Question: Due to the url length for js resources on my local dev site, it's really annoying to try to find the script I'm looking for.

I'm using combres 2.2.2.4. Here's my relevant combres.xml section:
'''
<jsMinifiers>
<minifier name="msajax" type="Combres.Minifiers.MSAjaxJSMinifier, Combres"
binderType="Combres.Binders.SimpleObjectBinder, Combres">
<param name="CollapseToLiteral" type="bool" value="true" />
<param name="EvalsAreSafe" type="bool" value="true" />
<param name="MacSafariQuirks" type="bool" value="true" />
<param name="CatchAsLocal" type="bool" value="true" />
<param name="LocalRenaming" type="string" value="KeepAll" />
<param name="OutputMode" type="string" value="SingleLine" />
<param name="RemoveUnneededCode" type="bool" value="true" />
<param name="StripDebugStatements" type="bool" value="true" />
</minifier>
<minifier name="yui" type="Combres.Minifiers.YuiJSMinifier, Combres">
<param name="IsVerboseLogging" type="bool" value="false" />
<param name="IsObfuscateJavascript" type="bool" value="true" />
<param name="PreserveAllSemicolons" type="bool" value="false" />
<param name="DisableOptimizations" type="bool" value="false" />
<param name="LineBreakPosition" type="int" value="80" />
</minifier>
</jsMinifiers>
<resourceSets url="~/combres.axd" defaultDuration="30"
defaultVersion="auto"
defaultIgnorePipelineWhenDebug="true"
defaultDebugEnabled="true"
defaultJSMinifierRef="msajax"
defaultCssMinifierRef="yui"
defaultCompressionEnabled="true" >
'''
Any thoughts?
Updates:
1. I'm still not sure where those hash numbers are coming from. I've jiggled the defaultVersion, defaultVersionGenerator, and version tags of the resources, but I can't seem to see a change.
2. I've just turned debug off, and I notice that in chrome, it shows /scripts /1
indicating that when debug is turned off, the defaultVersion works just as documented, but with debug on, the huge hashes are back. I'm looking into whether it's the version of Combres (we recently updated).
1. Well, rolled back to 2.1.0.0, and I found the same behavior. It actually might not be Combres here, even though it looks like it should be. I'll continue hunting.
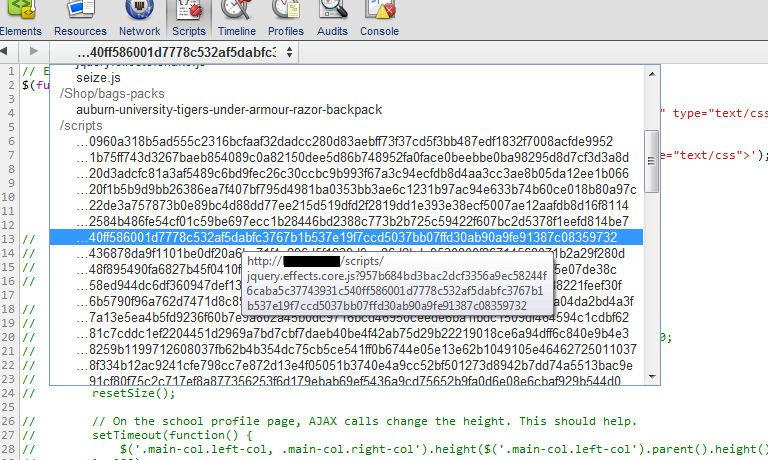
Answer: Proposed by Buu Nguyen:
In Debug mode, the hash generation cannot be "turned off" via Combres configuration. However, it may be possible to modify GetResourceUrl to remove the hash from the Url.